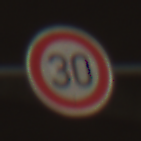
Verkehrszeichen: Geschwindigkeit30
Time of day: SunriseSunset
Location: Outdoor (Suburban)
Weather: PartlyCloudy
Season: NotSpecified
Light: Natural